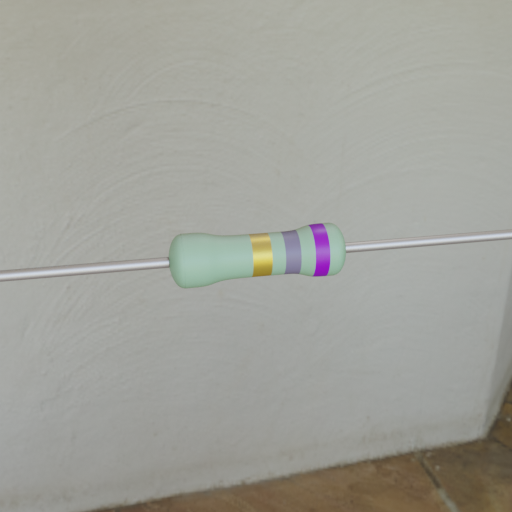
Resistor colour bands (in order): gold, gray, violet